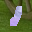
Label: 1